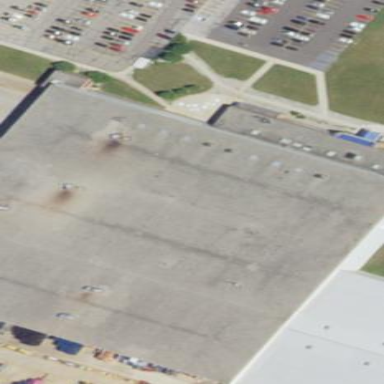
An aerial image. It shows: Industrial building.